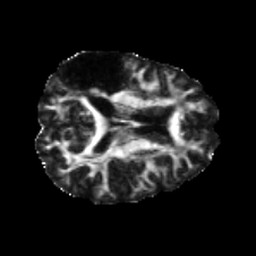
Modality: FA
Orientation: axial
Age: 59
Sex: female
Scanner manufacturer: siemens
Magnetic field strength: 3 T
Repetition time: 5.47 s
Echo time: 0.0854 s